Field crop: maize
Growth stage: 1
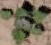
Species: chenopodium